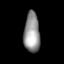
Tissue: lung
Cell type: Endothelial cells
Senescence score: 0.5508
Nuclear area (px): 627
Mean DAPI intensity: 147.729